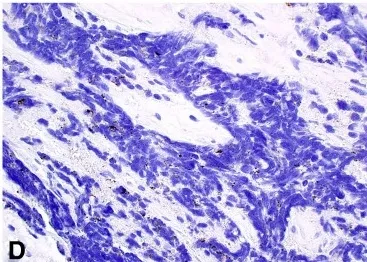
Only minimal dot-like positivity for EMA, consistent with small cell carcinoma. EMA, epithelial membrane antigen.
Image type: pathology (immunostaining)